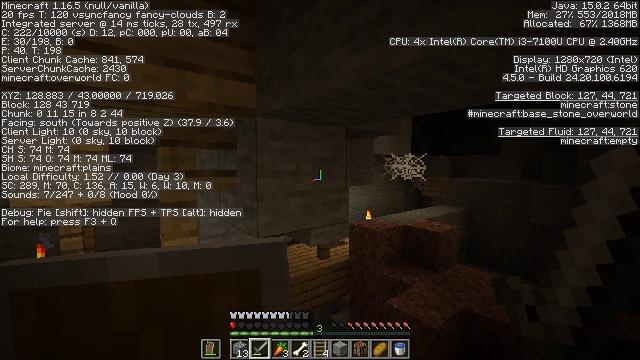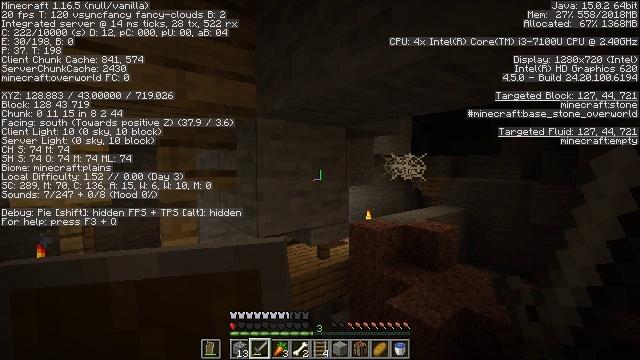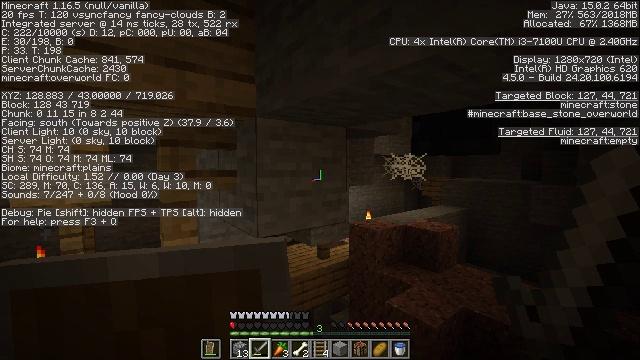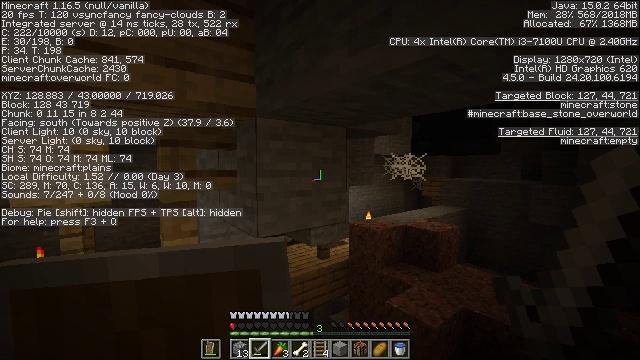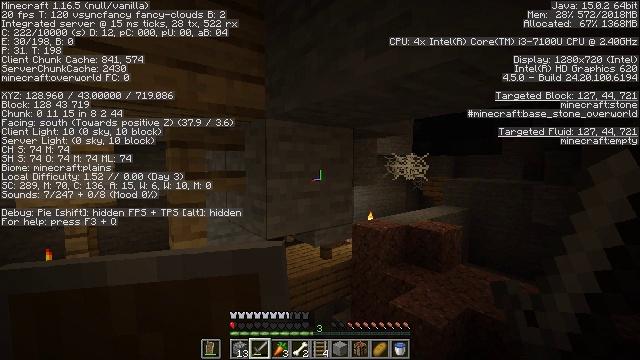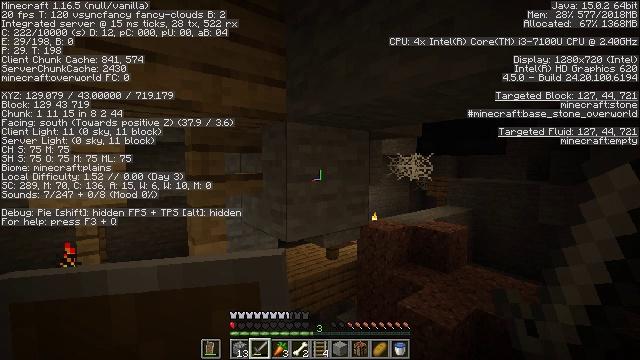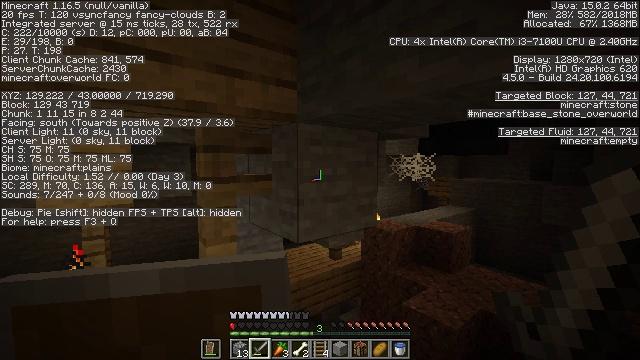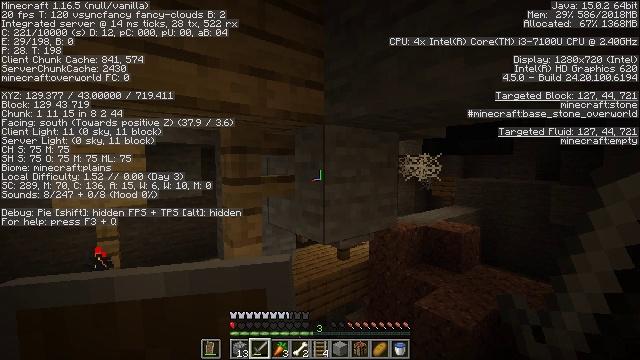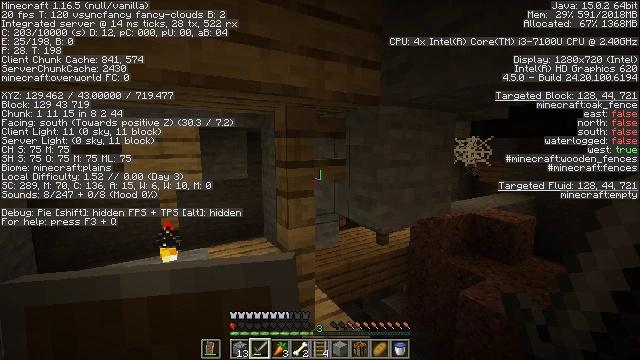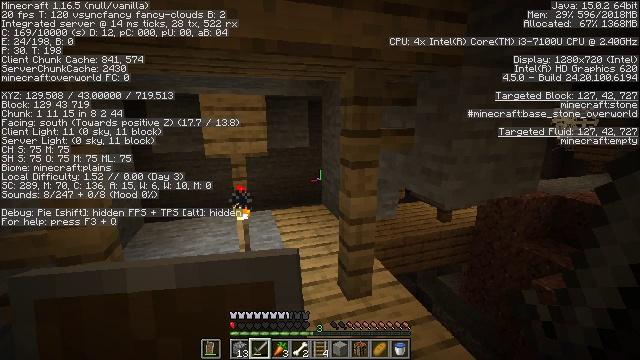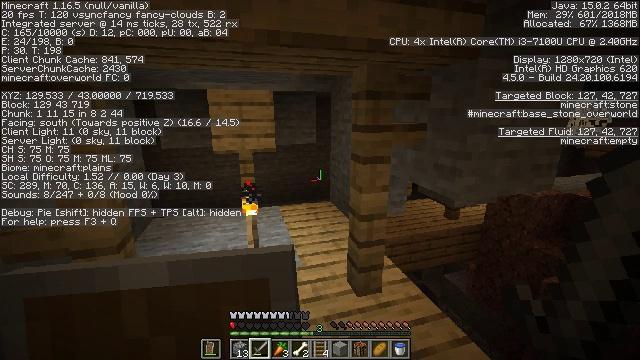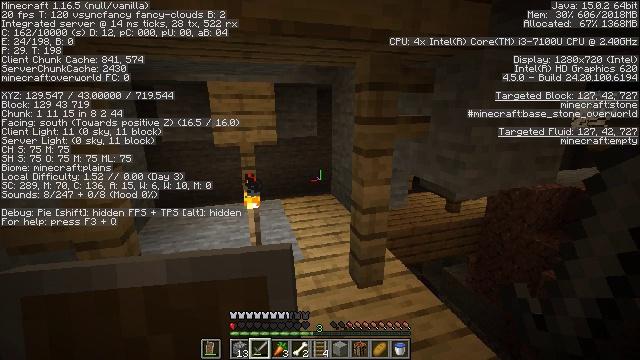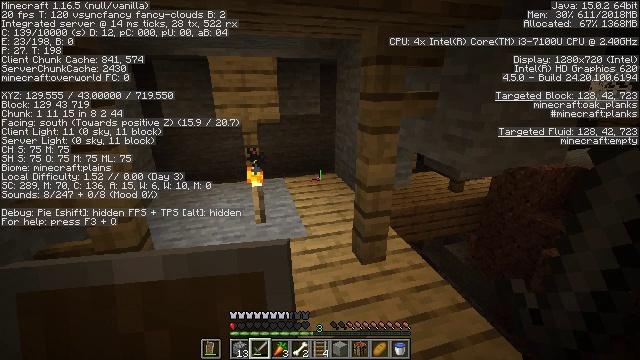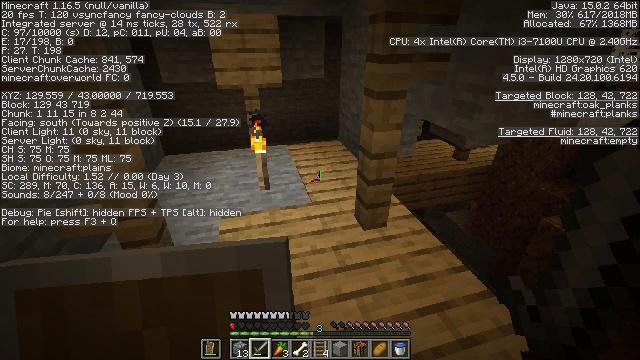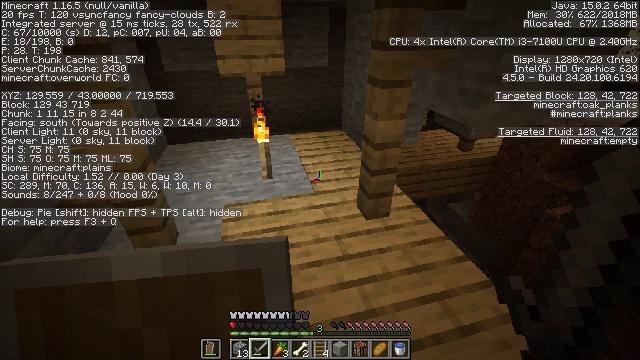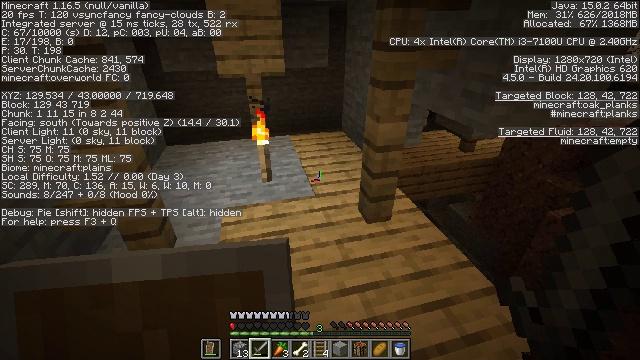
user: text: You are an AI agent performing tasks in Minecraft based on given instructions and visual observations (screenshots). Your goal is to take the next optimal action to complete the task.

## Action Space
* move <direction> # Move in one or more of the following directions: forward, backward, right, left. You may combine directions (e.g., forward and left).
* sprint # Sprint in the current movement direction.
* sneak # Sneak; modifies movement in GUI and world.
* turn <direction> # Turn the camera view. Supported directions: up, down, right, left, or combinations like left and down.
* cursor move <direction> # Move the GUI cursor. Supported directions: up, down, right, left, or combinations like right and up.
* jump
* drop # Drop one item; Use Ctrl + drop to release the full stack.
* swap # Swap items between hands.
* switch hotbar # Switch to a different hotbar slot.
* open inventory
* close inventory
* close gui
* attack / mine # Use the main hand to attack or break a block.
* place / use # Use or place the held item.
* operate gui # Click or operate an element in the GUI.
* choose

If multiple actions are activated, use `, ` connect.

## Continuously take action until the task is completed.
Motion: motion action
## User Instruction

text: Break the cobweb with a sword.
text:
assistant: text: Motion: no_op
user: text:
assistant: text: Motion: no_op
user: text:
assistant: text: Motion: no_op
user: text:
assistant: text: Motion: move left
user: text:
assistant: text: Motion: move left
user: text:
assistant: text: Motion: move left
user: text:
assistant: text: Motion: move left
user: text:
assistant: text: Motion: turn left and down
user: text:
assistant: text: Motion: turn left and down
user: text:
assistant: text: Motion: turn left
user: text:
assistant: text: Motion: turn down
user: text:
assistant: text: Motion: turn down
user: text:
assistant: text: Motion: turn down
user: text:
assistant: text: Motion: turn down
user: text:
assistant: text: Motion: move forward
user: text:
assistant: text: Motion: move forward
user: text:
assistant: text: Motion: move forward
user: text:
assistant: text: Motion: move forward
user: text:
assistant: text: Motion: move forward
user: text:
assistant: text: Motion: move forward, turn left
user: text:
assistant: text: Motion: move forward, turn left and down
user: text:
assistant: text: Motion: move forward, turn left and down
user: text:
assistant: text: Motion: move forward, turn left and down
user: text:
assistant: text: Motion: move forward, turn left and down
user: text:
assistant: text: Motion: move forward
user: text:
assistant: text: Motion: move forward
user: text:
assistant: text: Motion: move forward
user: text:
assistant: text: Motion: move forward
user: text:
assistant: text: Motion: move forward
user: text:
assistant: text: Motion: move forward, turn left and down